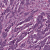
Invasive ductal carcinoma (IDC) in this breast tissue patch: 1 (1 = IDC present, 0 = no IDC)